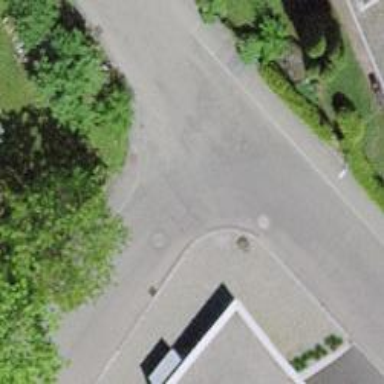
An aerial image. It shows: Sidewalk along the footway.